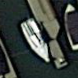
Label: Civil_yacht